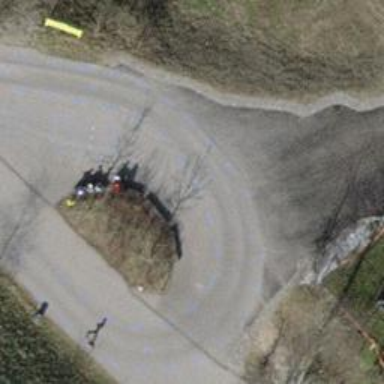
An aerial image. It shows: Brown bench in the vicinity.